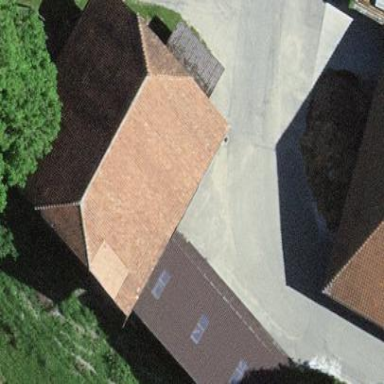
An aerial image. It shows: View of roof of building.